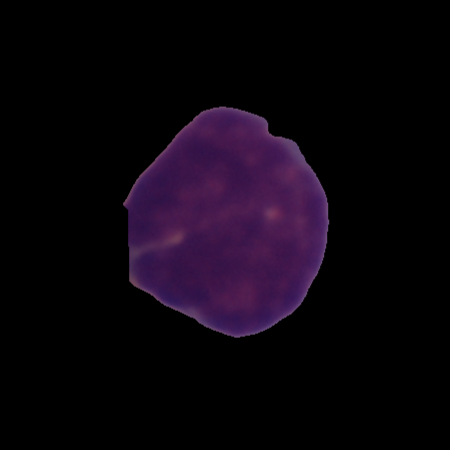
Label: cancer